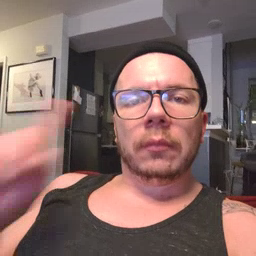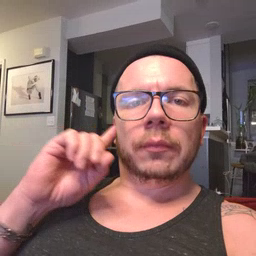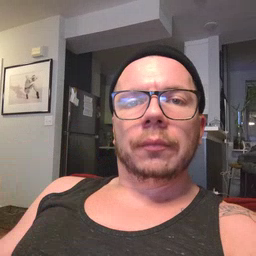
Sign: ear